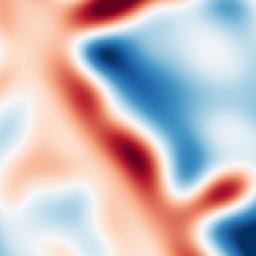
Category: multiscale
Decomposition family: log
Decomposition parameters: sigma: 20
Upsampling method: nearest
Upsampling parameters: scale: 8
Upsampling scale: 8